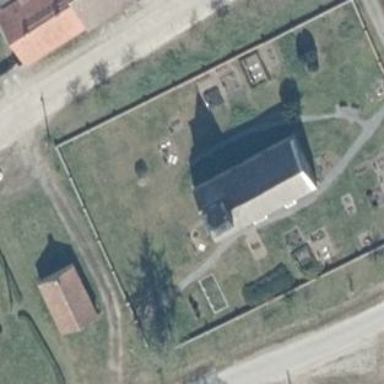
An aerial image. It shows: Grave yard.